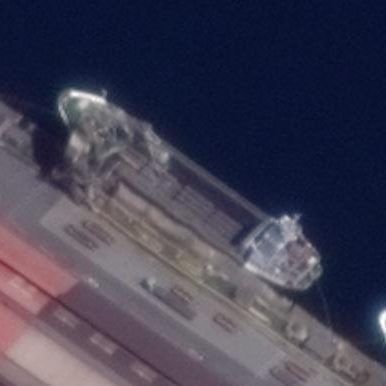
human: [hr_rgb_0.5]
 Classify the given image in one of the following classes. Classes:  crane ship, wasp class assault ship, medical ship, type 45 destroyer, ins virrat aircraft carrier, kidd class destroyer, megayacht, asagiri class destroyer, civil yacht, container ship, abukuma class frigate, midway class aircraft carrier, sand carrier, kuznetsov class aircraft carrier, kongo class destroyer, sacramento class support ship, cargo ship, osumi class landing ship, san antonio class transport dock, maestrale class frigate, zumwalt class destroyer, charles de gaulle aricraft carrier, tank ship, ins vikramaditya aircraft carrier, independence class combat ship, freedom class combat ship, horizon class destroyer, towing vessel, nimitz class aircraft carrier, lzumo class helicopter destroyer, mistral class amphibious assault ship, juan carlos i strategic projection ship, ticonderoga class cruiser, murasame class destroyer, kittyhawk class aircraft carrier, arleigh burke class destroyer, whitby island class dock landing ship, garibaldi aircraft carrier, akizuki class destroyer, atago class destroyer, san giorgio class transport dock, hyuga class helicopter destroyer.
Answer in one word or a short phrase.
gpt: Cargo ship